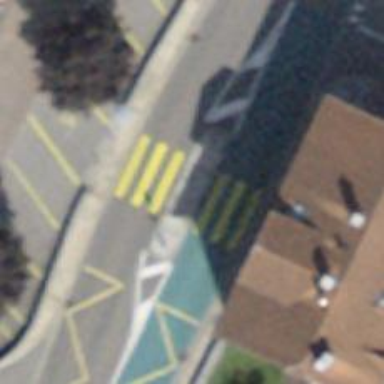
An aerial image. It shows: Uncontrolled road crossing with markings.